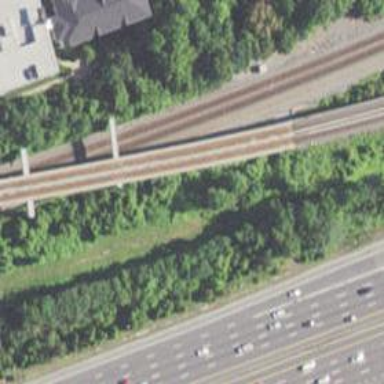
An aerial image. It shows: Bridge with electrified rail.